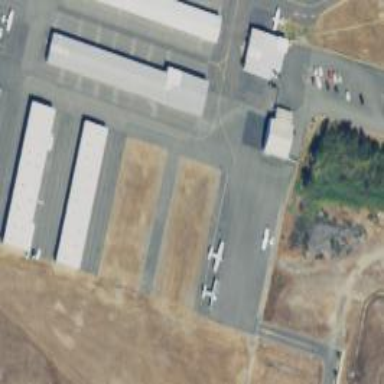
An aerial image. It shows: Image of taxiway at airport.